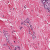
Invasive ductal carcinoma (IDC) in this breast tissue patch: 0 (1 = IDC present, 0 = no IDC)